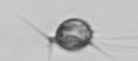
Label: Acanthoica_quattrospina